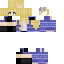
A female human skin with medium skin, wearing blonde long hair dressed in a blue tshirt and black pants, featuring a closed mouth.